Question: I am wondering what the red lines in R pairs function are.
'pairs(USJudgeRatings, lower.panel = panel.smooth, upper.panel = panel.cor)'

What I am actually looking for is a way to control these lines in the plot of scatterplots so that they represent some sort of quantiles/means. Basically the line plots should first bin X and Y datasets then pass lines through the means/quantiles of the bins and overlay on the scatter plots. Is this possible through an R function?
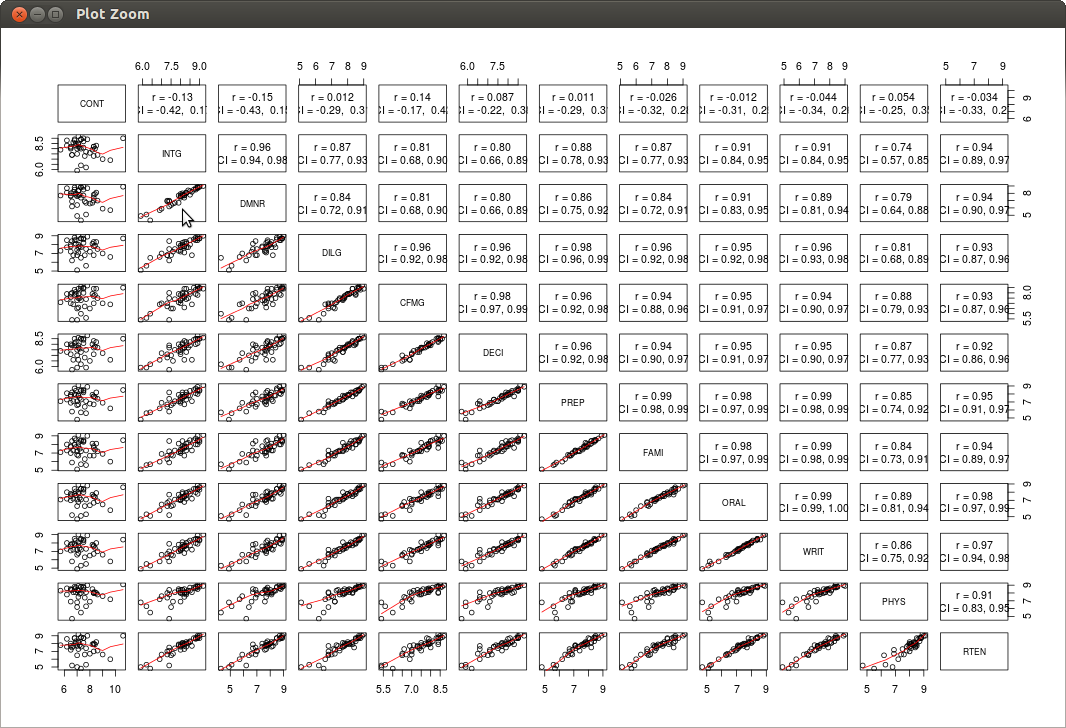
Answer: See: '?panel.smooth'
'pairs' uses 'lowess' for computing <URL>.